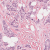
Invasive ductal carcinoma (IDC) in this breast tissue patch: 1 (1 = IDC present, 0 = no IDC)